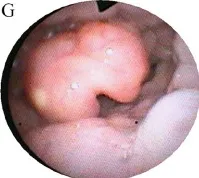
Clinical features of the patients with PIK3CD mutations. Patient 2 , similar to patient 1; Bronchoscopy shows mucosal nodule lymphoid hyperplasia from pharynx to the entire airway.
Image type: endoscopy (airway_endoscopy)